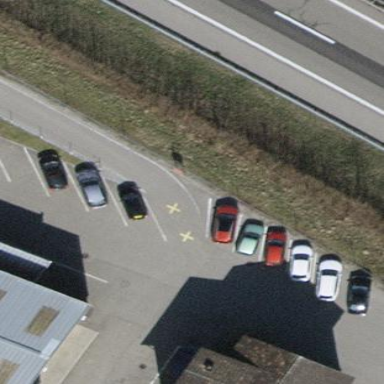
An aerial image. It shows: Street side parking area.